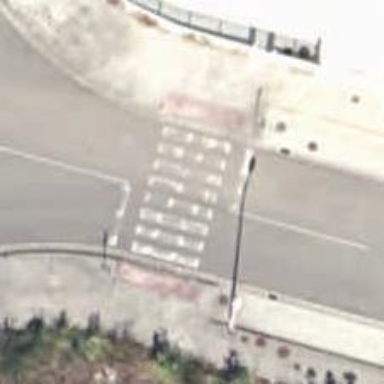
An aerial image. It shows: Zebra crossing on the road.